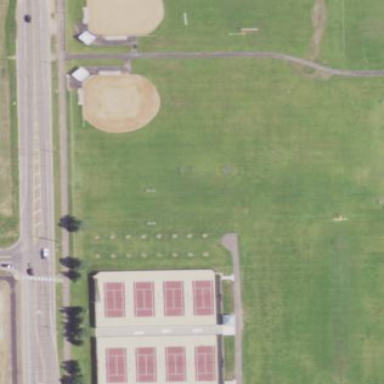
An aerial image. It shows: Softball pitch for leisure and sport activities.